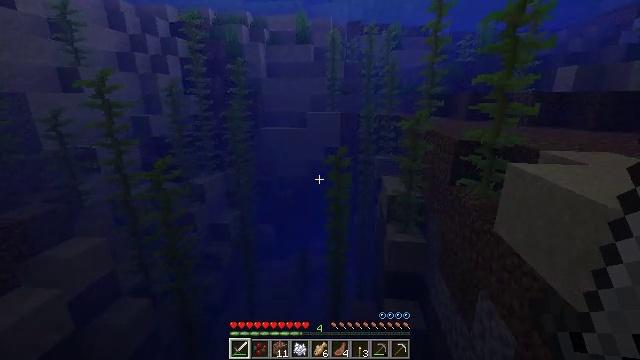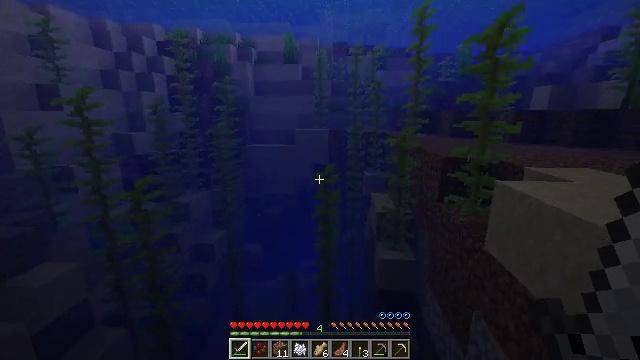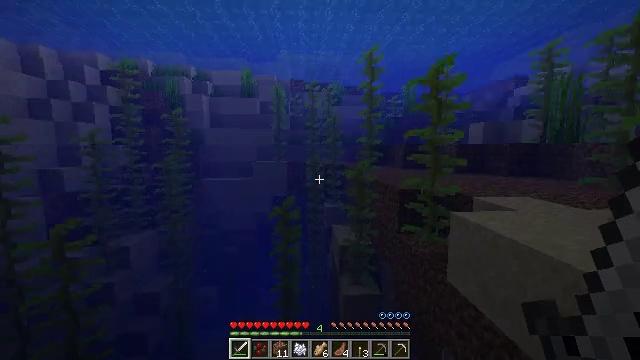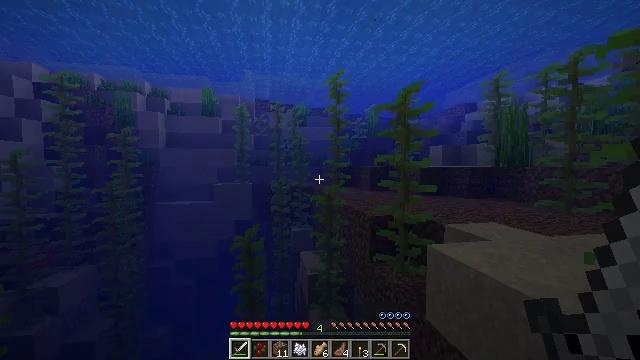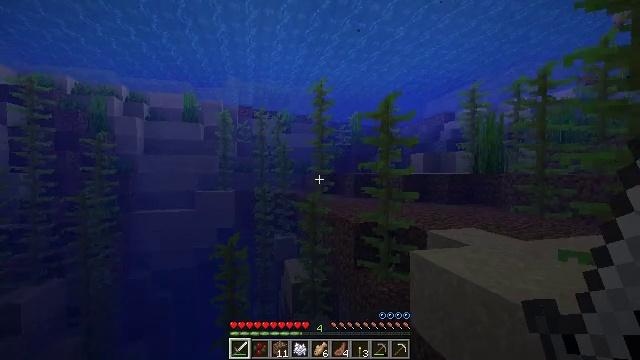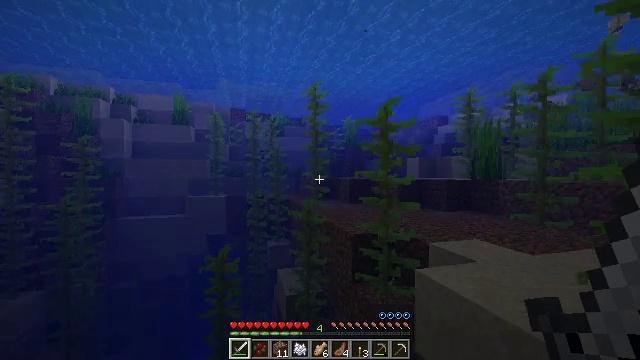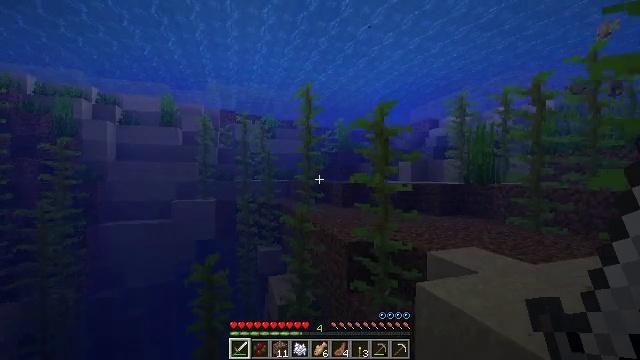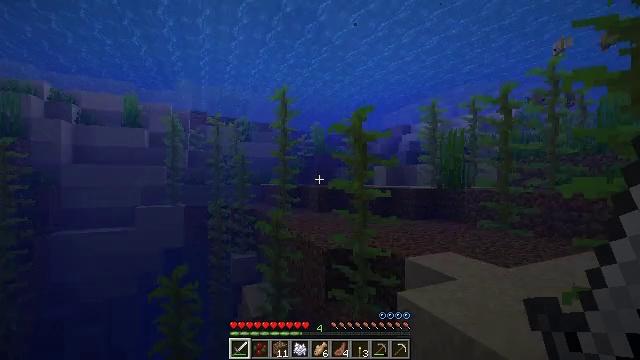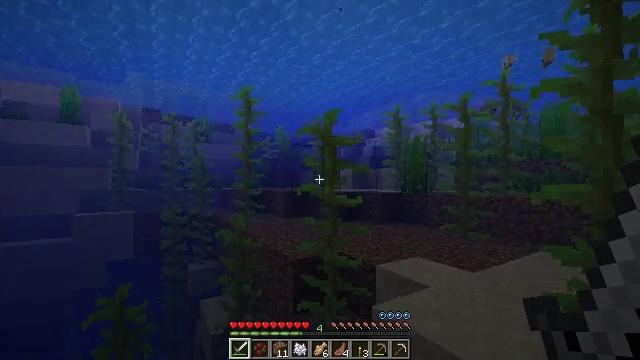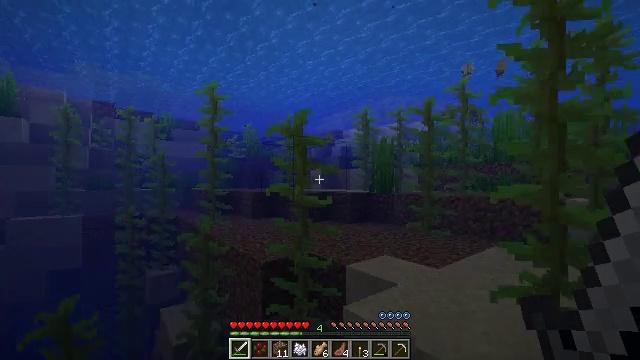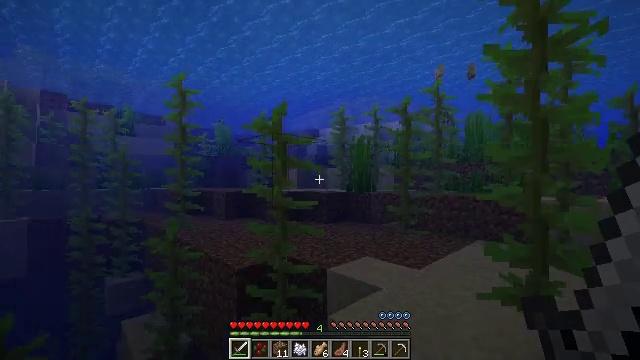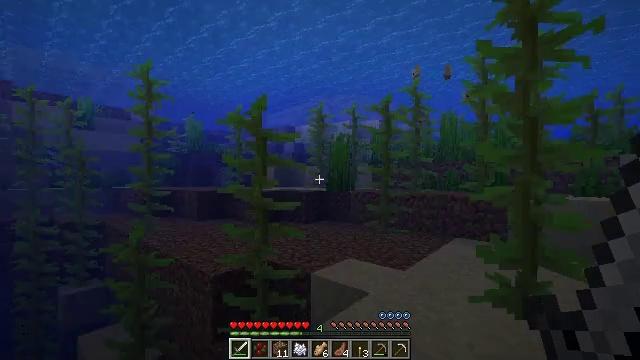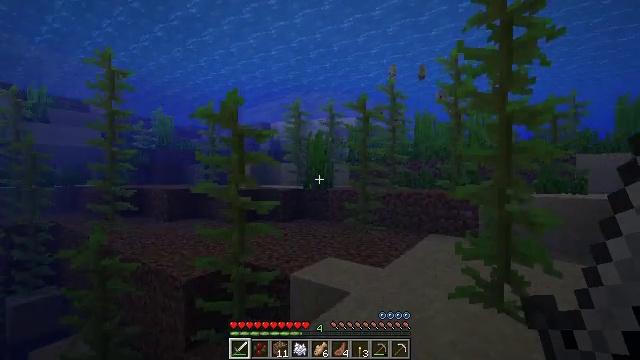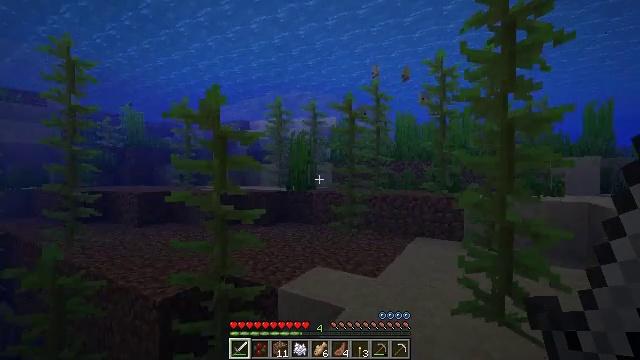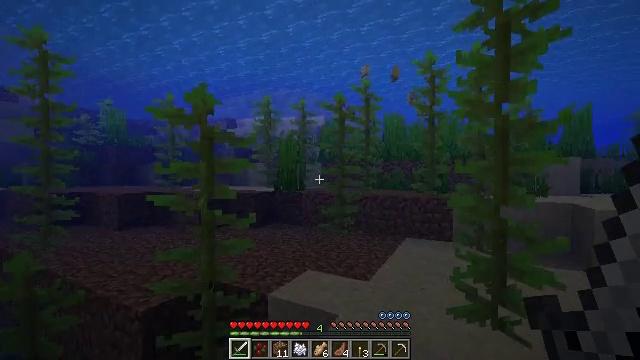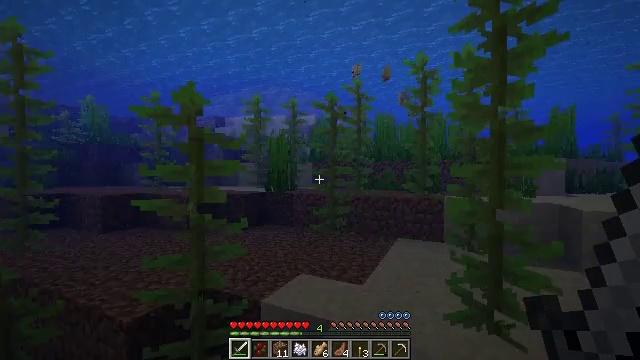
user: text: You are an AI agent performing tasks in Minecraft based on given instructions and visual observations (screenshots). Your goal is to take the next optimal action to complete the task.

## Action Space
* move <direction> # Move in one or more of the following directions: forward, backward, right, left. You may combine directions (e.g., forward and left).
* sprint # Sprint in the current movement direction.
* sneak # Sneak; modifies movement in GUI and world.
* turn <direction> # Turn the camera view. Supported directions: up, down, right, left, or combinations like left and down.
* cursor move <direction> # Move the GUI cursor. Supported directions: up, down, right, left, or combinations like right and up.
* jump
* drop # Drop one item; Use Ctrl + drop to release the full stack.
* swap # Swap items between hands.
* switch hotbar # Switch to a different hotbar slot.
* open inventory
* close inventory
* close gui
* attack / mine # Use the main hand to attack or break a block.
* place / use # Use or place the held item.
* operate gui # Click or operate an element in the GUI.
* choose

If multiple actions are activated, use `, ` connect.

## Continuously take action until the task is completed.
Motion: motion action
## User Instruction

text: Hunt a cod.
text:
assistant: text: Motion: move forward, turn right and up, jump
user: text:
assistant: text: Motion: move forward, turn right and up, jump
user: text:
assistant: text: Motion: move forward, turn right and up, jump
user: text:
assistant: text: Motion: move forward, turn right and up, jump
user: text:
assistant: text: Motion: move forward, turn right
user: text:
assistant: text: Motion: move forward, turn right
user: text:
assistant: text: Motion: move forward, turn right
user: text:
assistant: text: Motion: move forward, turn right
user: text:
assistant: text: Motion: move forward, turn right
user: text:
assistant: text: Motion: move forward, turn right
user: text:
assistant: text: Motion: move forward, turn right
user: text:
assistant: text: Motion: move forward, turn right, jump
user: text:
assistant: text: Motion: move forward, turn right, jump
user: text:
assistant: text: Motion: move forward, turn right, jump
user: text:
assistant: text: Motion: move forward, turn right, jump
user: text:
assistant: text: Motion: move forward, turn right, jump
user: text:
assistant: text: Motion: move forward, turn right, jump
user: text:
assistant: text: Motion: move forward, turn right, jump
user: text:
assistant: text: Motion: move forward, jump
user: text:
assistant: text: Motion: move forward, jump
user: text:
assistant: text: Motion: move forward, jump
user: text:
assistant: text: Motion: move forward, jump
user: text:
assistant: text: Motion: move forward, turn right, jump
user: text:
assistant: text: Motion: move forward, turn right, jump
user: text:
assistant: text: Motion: move forward, turn right
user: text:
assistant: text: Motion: move forward, turn right
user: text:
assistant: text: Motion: move forward
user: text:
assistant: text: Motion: move forward
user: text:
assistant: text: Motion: move forward
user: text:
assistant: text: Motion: move forward